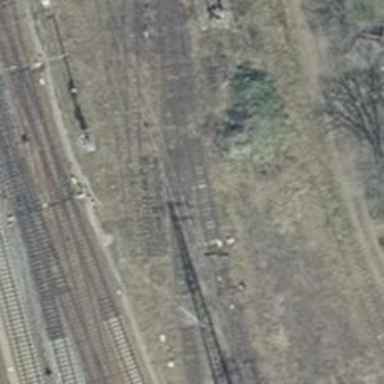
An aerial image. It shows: Abandoned railway siding.